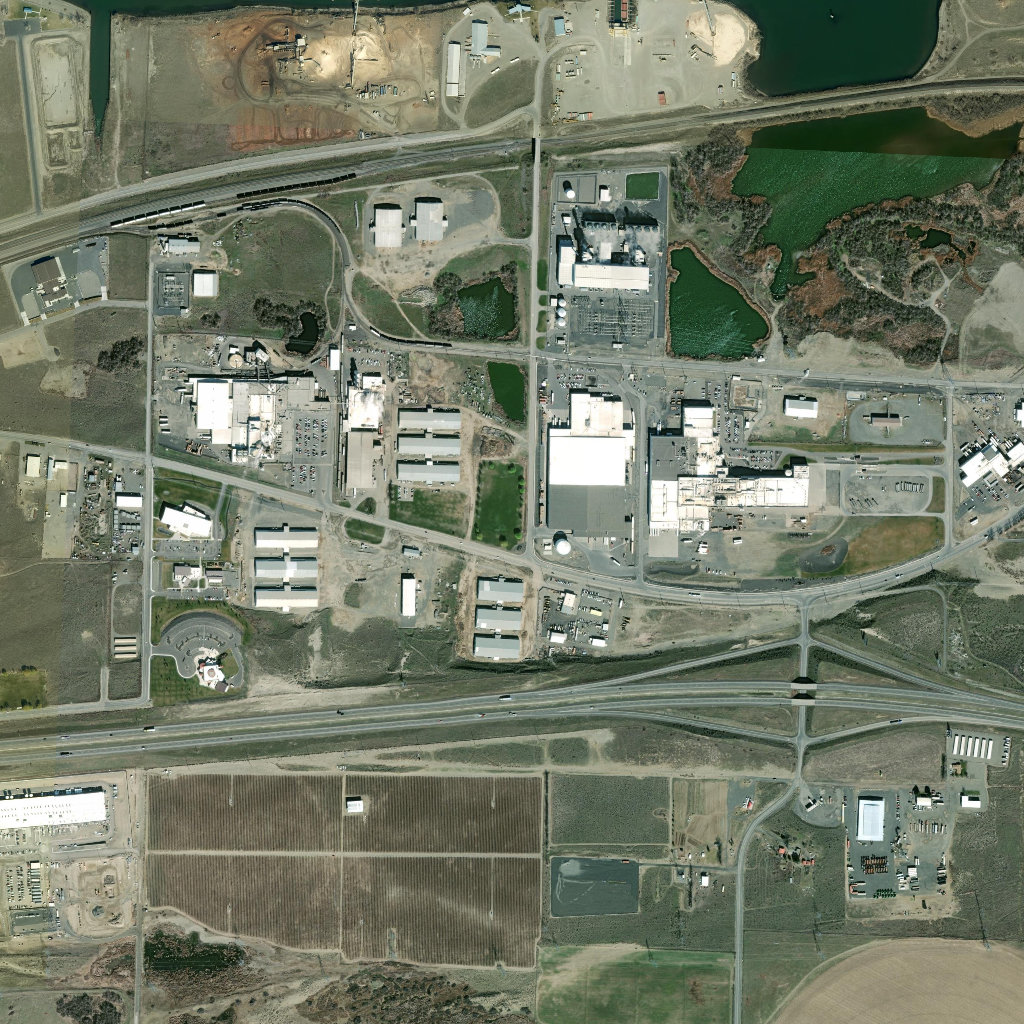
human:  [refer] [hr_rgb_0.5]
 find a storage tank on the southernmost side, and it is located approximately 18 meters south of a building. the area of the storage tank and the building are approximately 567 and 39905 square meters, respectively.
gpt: <box>[[54, 52, 55, 54, 0]]</box>

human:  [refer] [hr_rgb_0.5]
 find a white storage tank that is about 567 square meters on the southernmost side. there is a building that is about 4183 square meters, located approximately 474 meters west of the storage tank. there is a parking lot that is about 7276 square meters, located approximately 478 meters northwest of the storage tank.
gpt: <box>[[54, 52, 55, 54, 0]]</box>

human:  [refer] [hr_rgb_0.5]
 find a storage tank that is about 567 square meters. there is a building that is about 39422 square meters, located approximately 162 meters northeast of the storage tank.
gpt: <box>[[54, 52, 55, 54, 0]]</box>